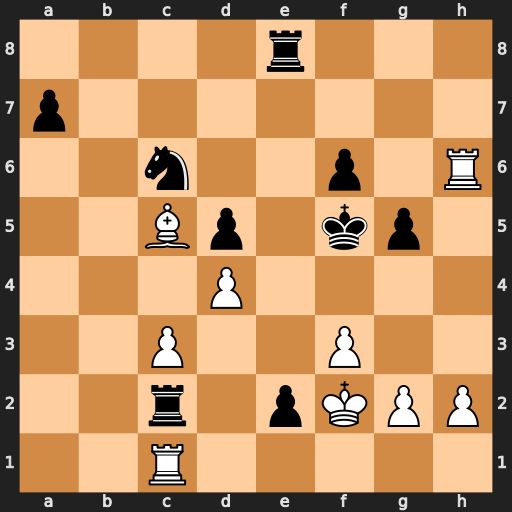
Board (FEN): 4r3/p7/2n2p1R/2Bp1kp1/3P4/2P2P2/2r1pKPP/2R5
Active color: w
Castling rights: -
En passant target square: -
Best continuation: g4+ Ke6 Rxc2 e1=Q+ Kxe1